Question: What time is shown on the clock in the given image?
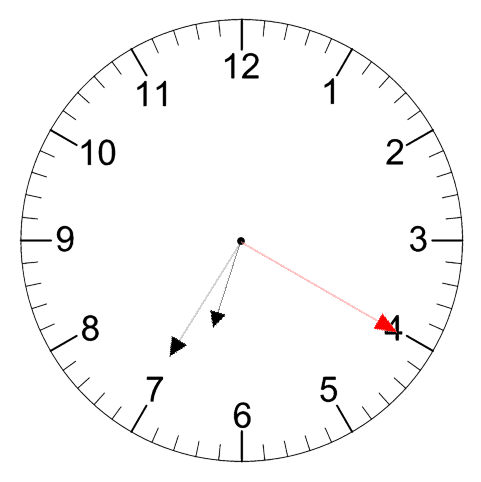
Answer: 06:35:20